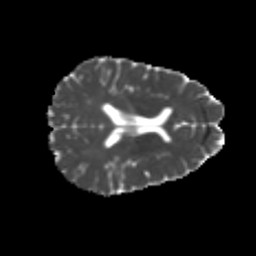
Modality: MD
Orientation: axial
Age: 22
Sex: female
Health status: healthy
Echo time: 0.074 s